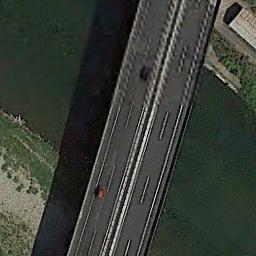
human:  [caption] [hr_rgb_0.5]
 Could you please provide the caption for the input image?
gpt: A bridge with two cars is over the green river .

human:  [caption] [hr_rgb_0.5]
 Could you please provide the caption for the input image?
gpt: It was a two-way bridge, And the water in the river was black .

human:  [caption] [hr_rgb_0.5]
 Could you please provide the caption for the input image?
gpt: A bridge built on a dark green river and some green plants on one side of the river .

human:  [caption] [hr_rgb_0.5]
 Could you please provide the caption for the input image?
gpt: A bridge connects the land on both sides of the turquoise river  There are two cars on the bridge .

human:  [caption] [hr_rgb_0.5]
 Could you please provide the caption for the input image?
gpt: A car is on the bridge .